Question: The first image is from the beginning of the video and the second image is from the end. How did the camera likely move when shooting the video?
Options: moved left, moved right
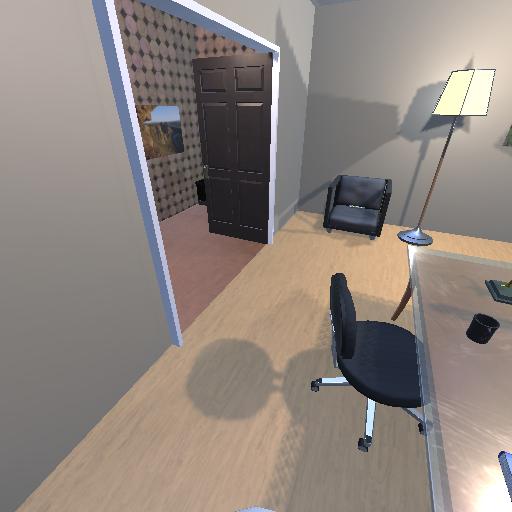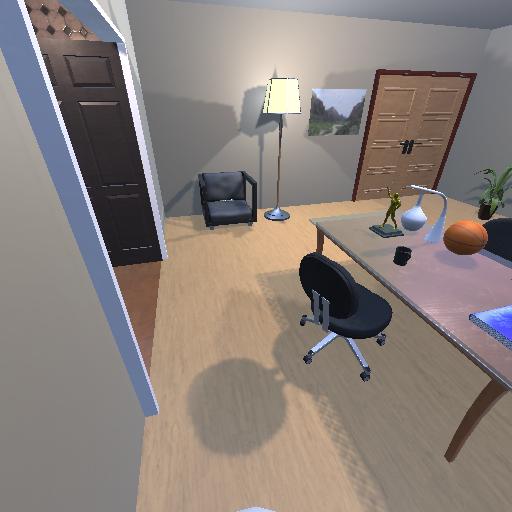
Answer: moved left